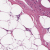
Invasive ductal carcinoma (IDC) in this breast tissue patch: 1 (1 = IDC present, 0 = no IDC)